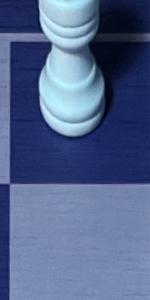
Label: Empty